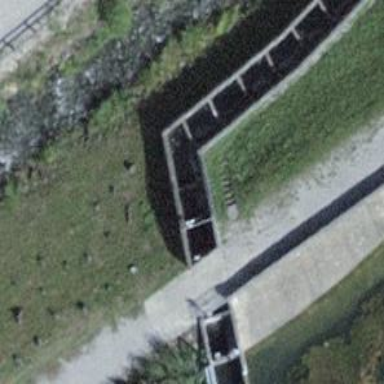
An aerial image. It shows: Culvert tunnel designed as fish pass for waterway.